Question: I am getting the average engagement time in my analytics dashboard. I want the session time to be displayed in categories based on time:
1. Sessions less than 1 min
2. Sessions with 1-3 mins of engagement time.

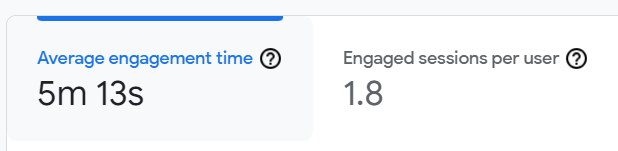
Answer: 2 options to accomplish that:
1. Create Segments for each Session length Under Segments > Behaviour "Session length" > 3
2. Aggregate your Data in Excel or Google Data Studio